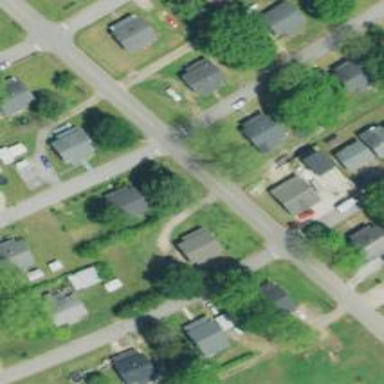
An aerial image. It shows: Alley designated for service vehicles.